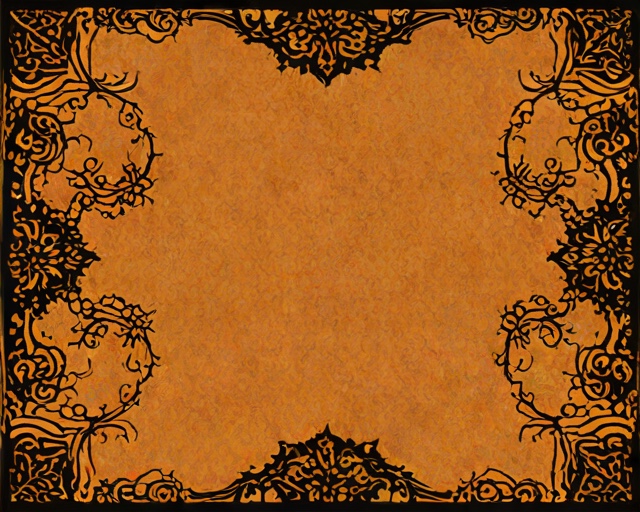
Category: Halloween